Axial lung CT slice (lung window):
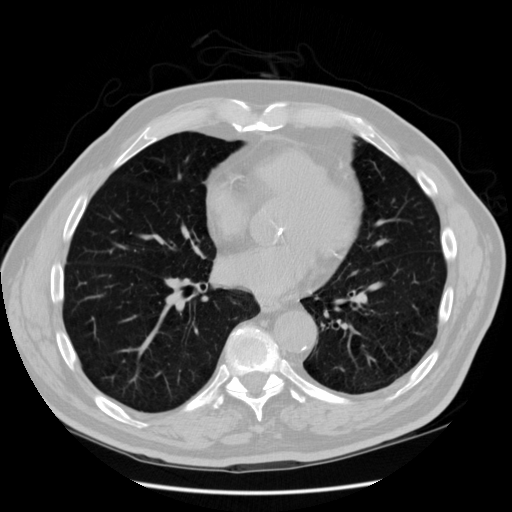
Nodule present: no